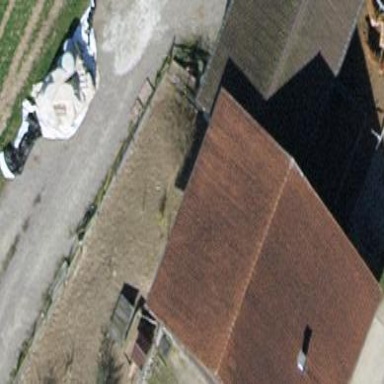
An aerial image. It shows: Farm auxiliary building with gabled roof.